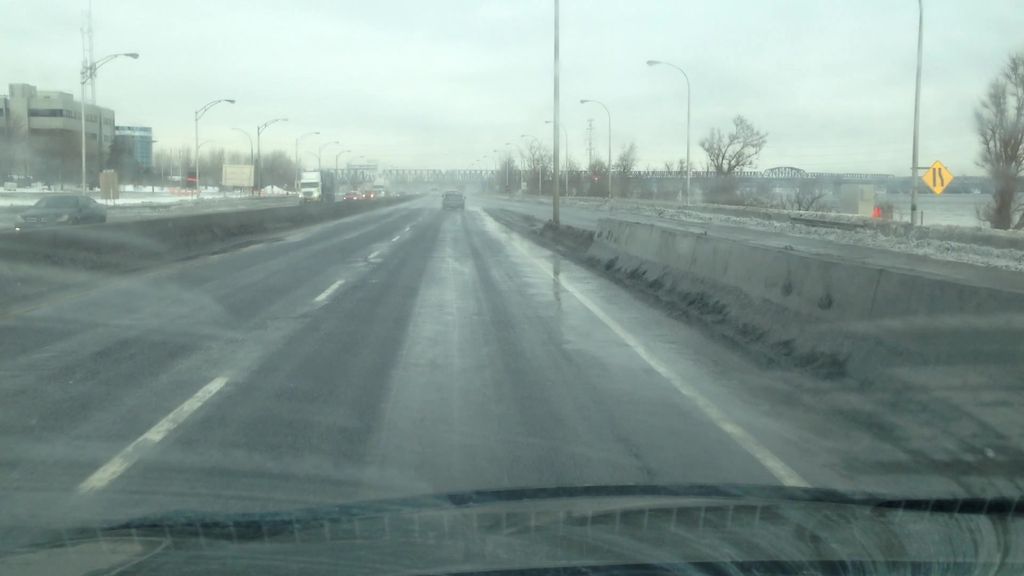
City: montreal